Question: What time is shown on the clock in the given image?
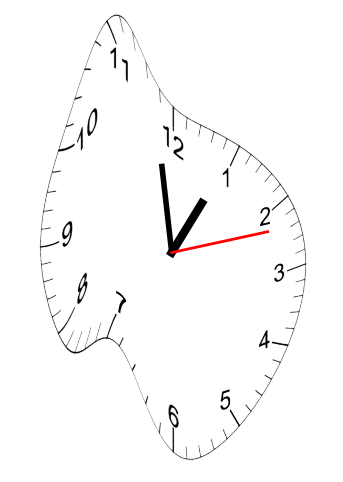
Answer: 12:58:12